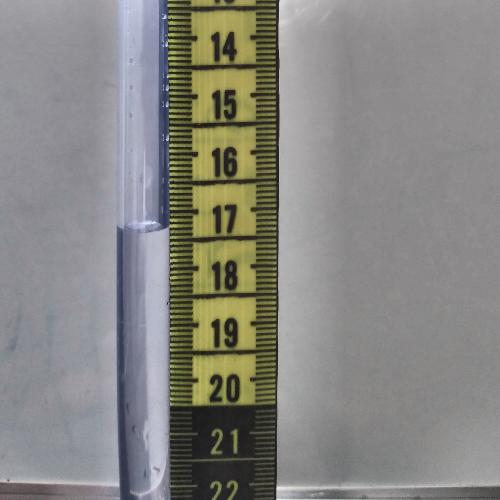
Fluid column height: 17.3 cm